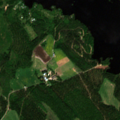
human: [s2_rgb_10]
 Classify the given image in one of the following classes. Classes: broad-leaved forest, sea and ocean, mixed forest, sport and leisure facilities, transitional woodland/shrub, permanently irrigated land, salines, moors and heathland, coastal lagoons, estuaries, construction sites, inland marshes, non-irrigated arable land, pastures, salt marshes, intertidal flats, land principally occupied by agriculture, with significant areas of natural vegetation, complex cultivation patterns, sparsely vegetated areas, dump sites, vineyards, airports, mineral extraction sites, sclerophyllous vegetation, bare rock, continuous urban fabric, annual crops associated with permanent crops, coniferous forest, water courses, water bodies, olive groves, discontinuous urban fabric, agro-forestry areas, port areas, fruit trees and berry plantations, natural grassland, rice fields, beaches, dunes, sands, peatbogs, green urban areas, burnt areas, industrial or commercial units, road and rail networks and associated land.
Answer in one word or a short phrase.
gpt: non-irrigated arable land, land principally occupied by agriculture, with significant areas of natural vegetation, broad-leaved forest, coniferous forest, mixed forest, water bodies